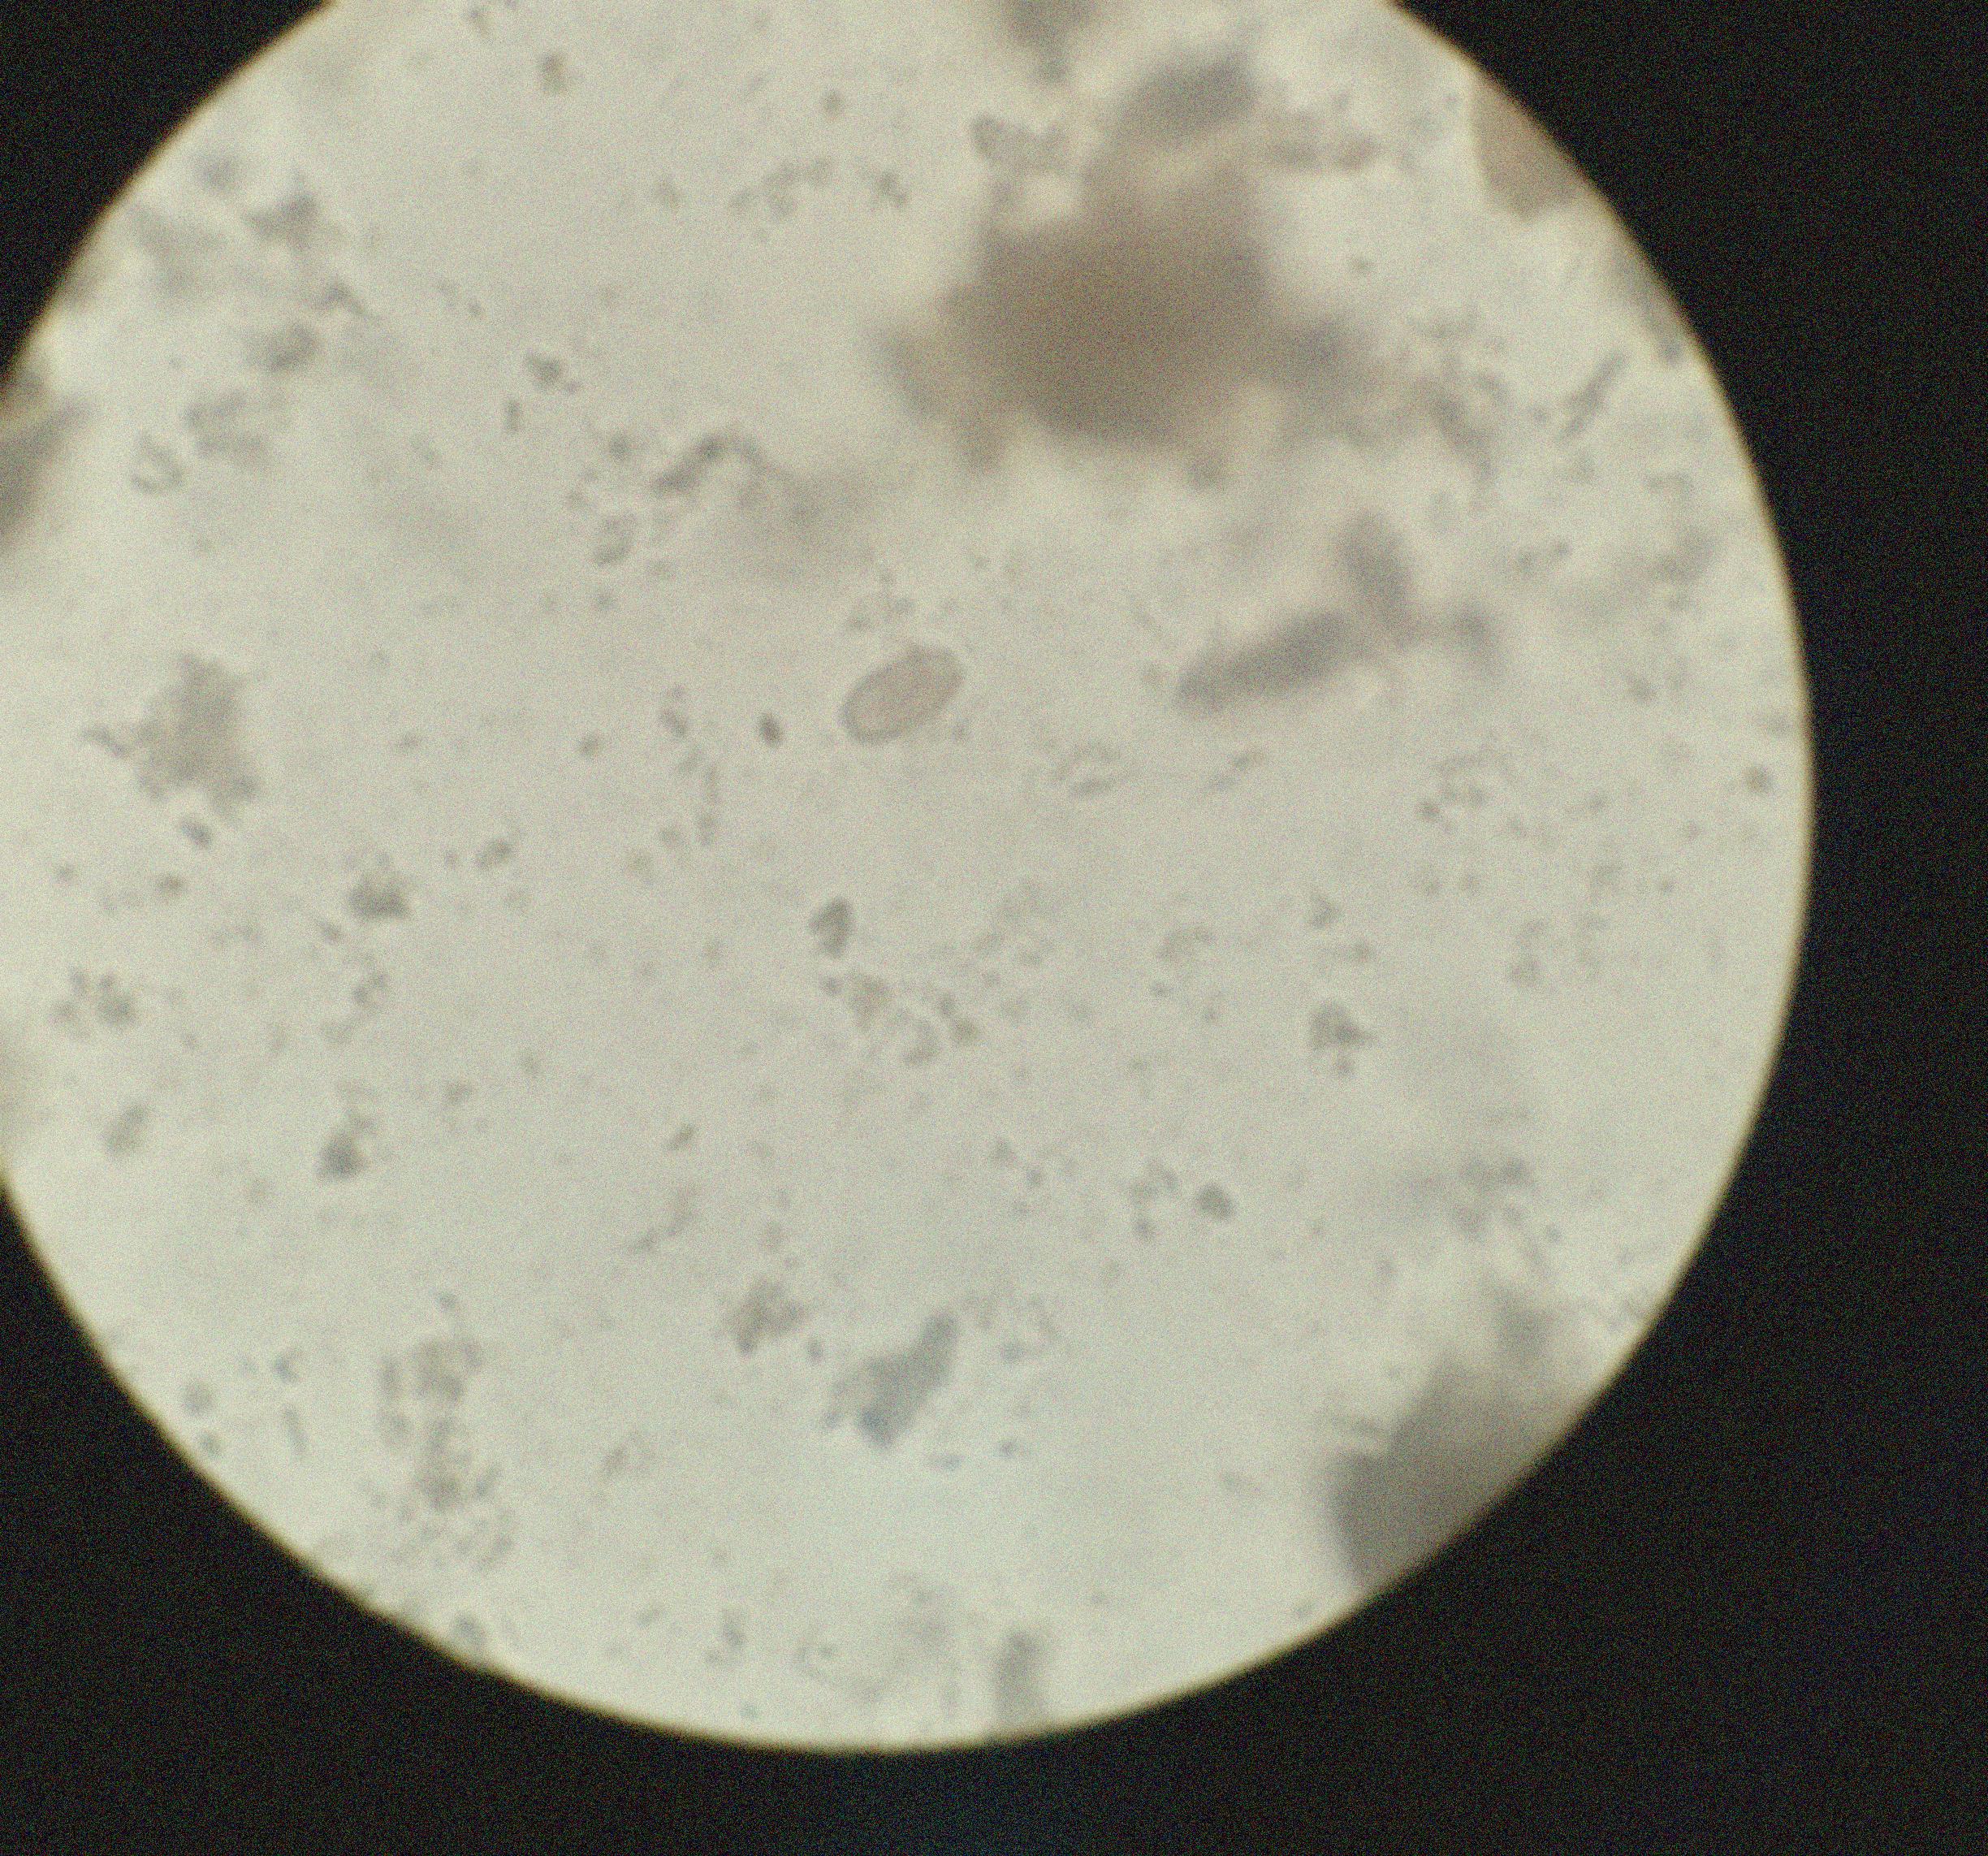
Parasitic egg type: Capillaria philippinensis